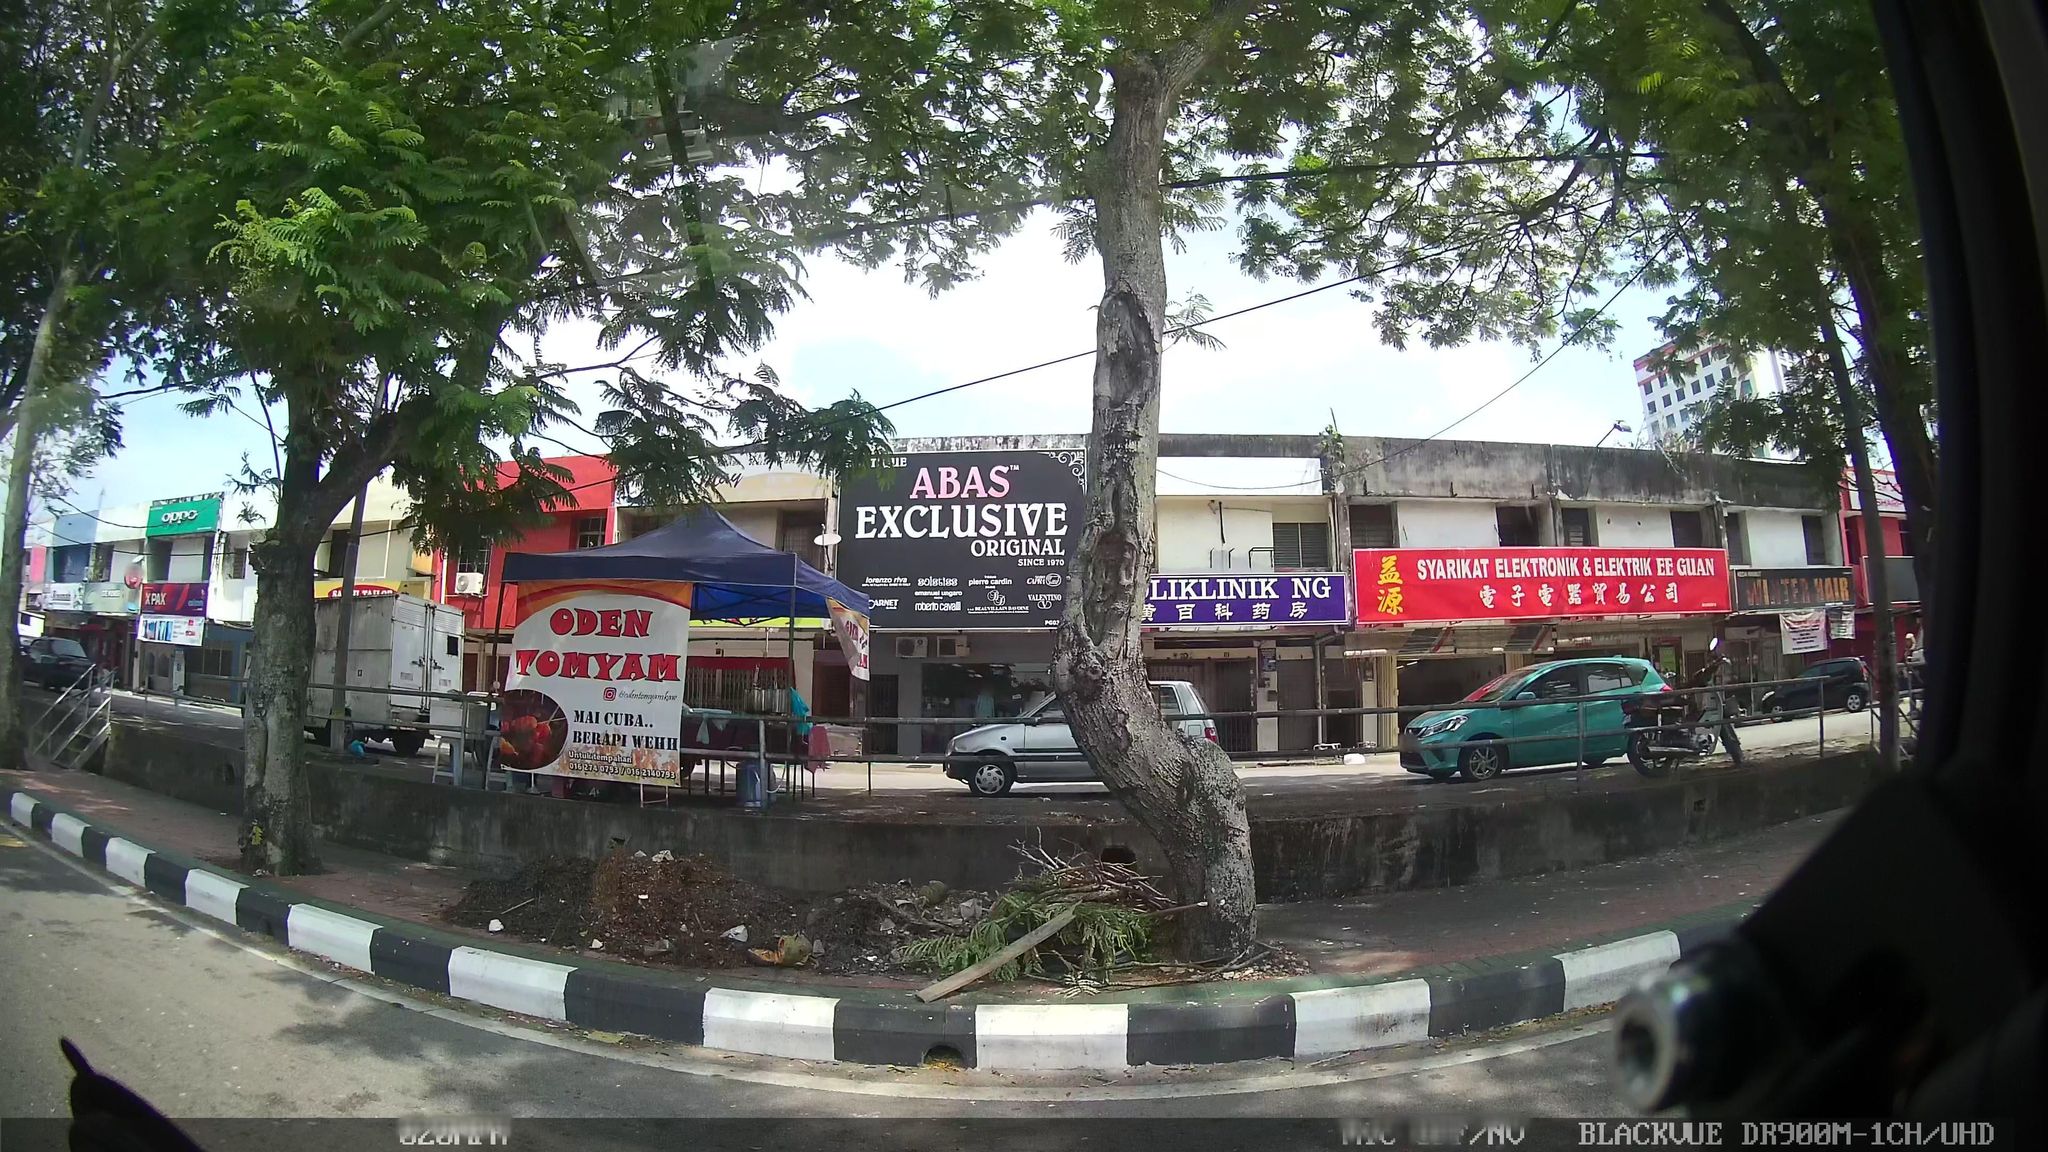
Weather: rainy
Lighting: day
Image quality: good
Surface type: driving surface
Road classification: unclassified
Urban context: urban centre
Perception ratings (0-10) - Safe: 4.03, Lively: 5.95, Beautiful: 4.97, Boring: 1.12, Depressing: 6.98, Wealthy: 3.24